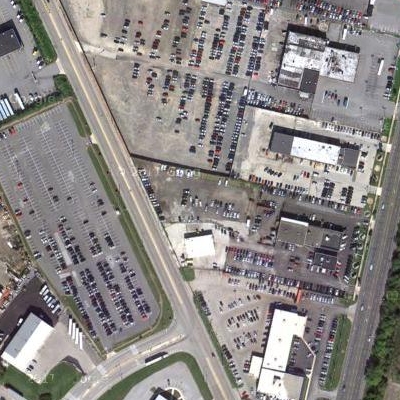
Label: gParking